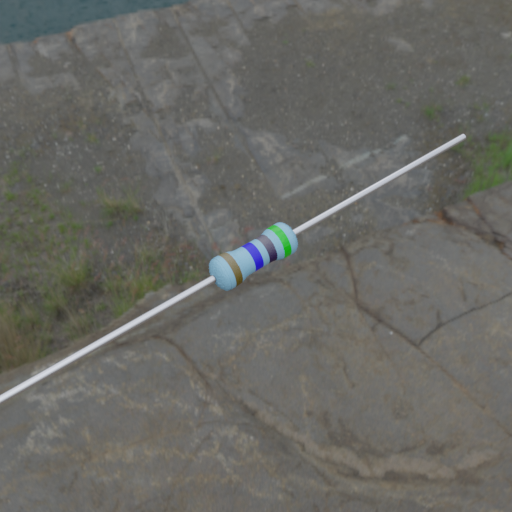
Resistor colour bands (in order): brown, blue, black, green